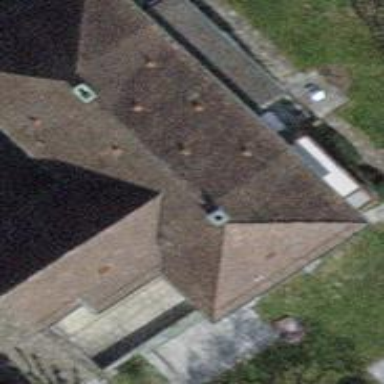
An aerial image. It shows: Detached building with hipped roof.